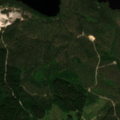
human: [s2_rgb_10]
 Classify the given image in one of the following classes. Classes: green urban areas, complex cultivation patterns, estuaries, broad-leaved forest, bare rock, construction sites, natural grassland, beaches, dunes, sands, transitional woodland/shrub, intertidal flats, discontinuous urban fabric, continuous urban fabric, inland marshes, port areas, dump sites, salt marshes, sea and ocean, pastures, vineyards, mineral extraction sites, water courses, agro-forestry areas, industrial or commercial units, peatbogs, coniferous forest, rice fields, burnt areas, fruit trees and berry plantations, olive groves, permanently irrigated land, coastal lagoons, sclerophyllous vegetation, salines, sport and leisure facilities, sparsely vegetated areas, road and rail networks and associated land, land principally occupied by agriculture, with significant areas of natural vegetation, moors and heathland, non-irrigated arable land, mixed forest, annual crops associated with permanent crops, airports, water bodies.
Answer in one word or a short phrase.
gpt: coniferous forest, mixed forest, water bodies